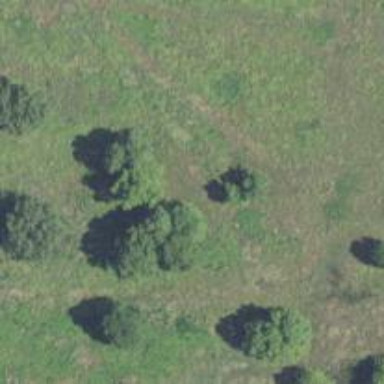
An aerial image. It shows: Disc golf hole.